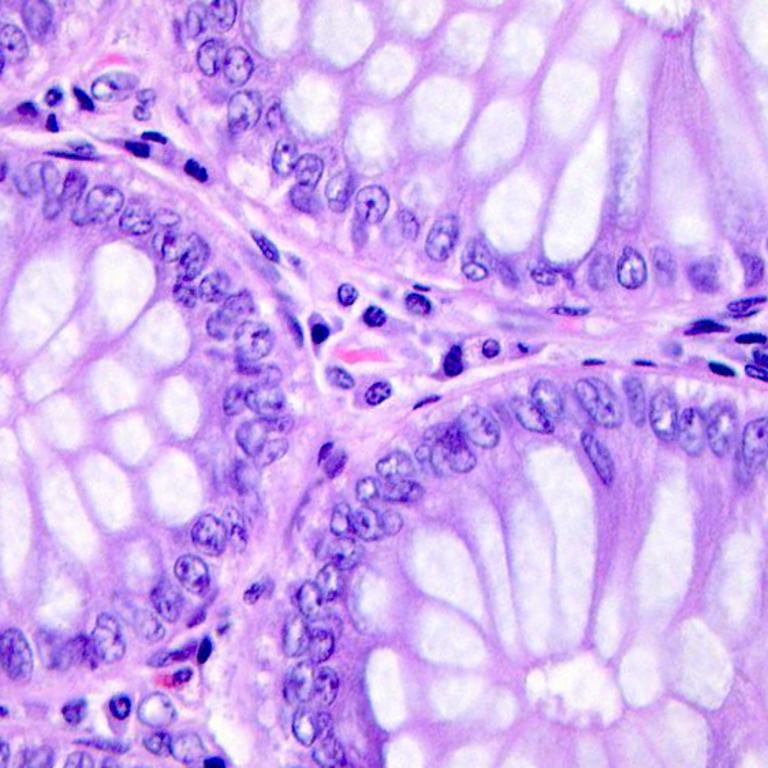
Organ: colon
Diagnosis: benign